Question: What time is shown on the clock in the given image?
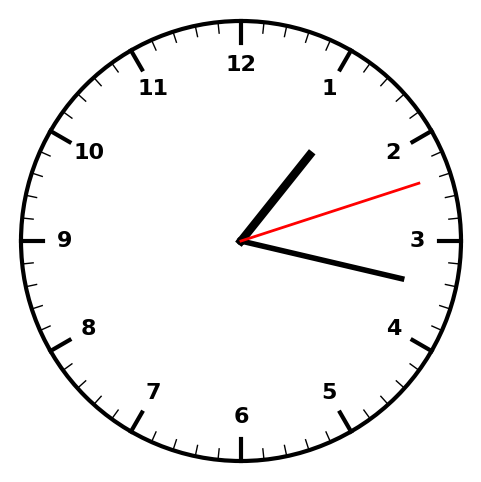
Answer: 01:17:12